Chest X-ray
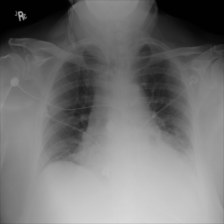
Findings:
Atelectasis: negative
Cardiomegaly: negative
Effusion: negative
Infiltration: negative
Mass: negative
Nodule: negative
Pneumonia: negative
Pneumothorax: negative
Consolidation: positive
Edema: negative
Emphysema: negative
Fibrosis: negative
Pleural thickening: negative
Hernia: negative